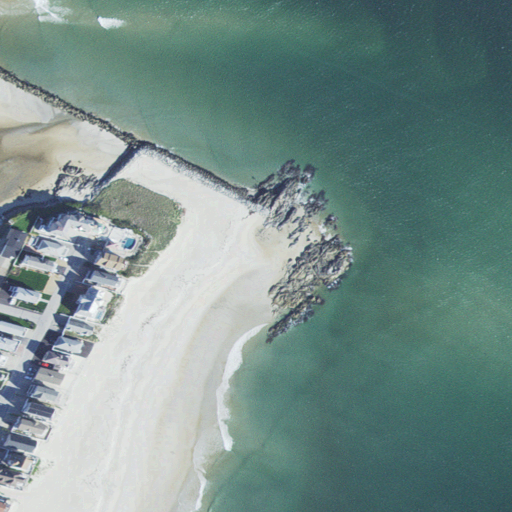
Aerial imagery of cape in New Hampshire named Beckmans Point containing open water, barren land, high intensity development, and medium intensity development